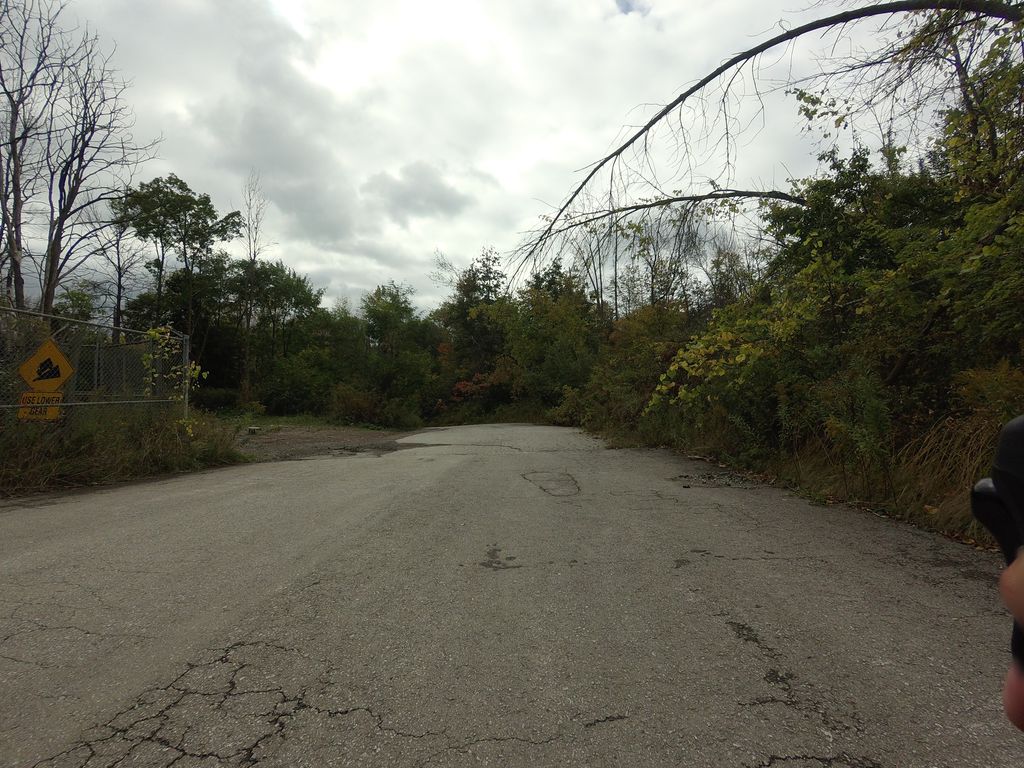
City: toronto